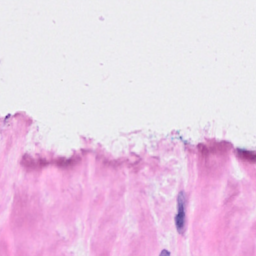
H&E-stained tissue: Breast